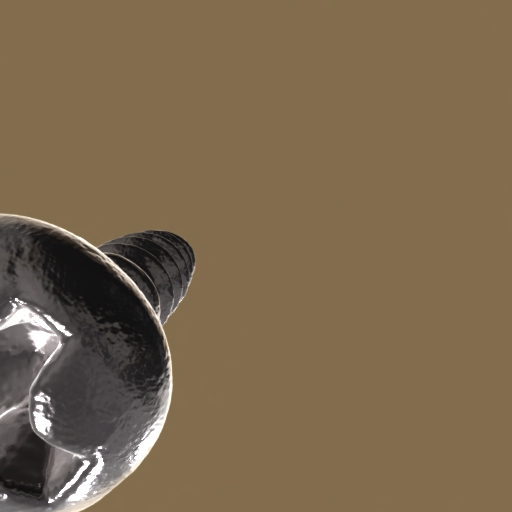
Label: screw